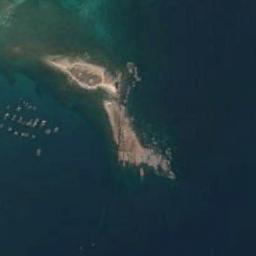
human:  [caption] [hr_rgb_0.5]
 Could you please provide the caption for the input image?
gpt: The island with rugged terrain is surrounded by deep blue waters .

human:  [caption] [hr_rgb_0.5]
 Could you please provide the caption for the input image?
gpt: The islands are mostly green .

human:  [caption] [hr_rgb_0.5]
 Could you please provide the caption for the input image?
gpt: The island is surrounded by water .

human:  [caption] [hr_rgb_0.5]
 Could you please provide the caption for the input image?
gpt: The long strip-shaped island is surrounded by blue sea water, And the islands are green and yellow-brown .

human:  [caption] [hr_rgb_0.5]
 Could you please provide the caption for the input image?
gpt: The brown island with beaches is surrounded by deep green water .